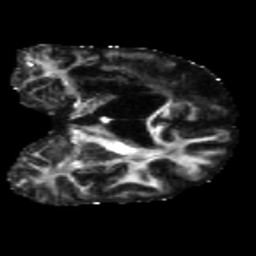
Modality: FA
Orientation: coronal
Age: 56
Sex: male
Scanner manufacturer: siemens
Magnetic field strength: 3 T
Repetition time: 5.47 s
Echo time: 0.0854 s